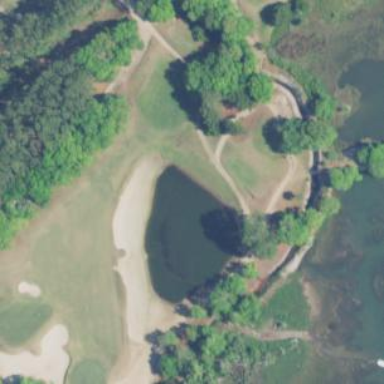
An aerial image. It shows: Water hazard on golf course. The hazard is natural water feature.